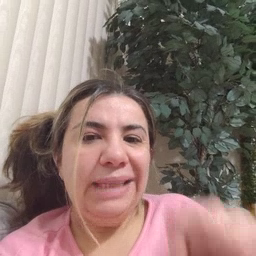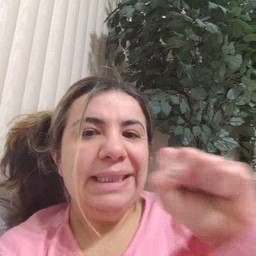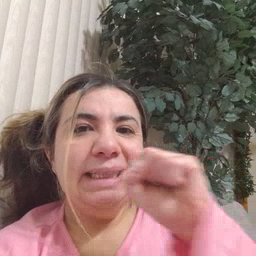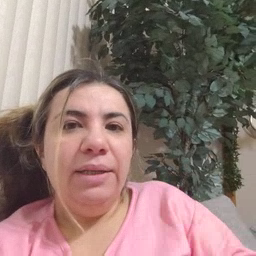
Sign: carrot